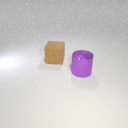
large brown rubber cube behind large purple metal cylinder